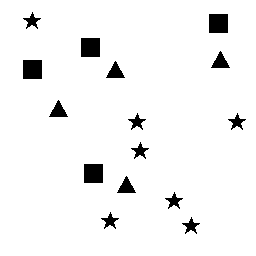
Squares: 4
Triangles: 4
Stars: 7
Total shapes: 15